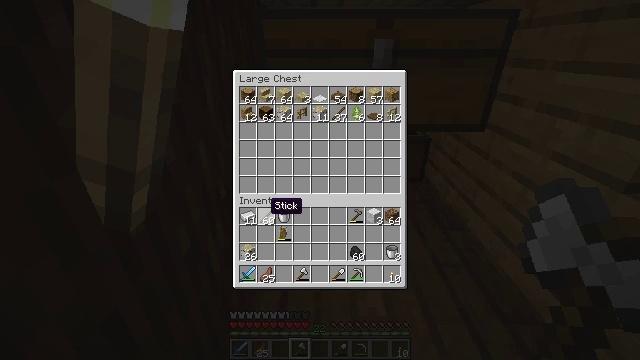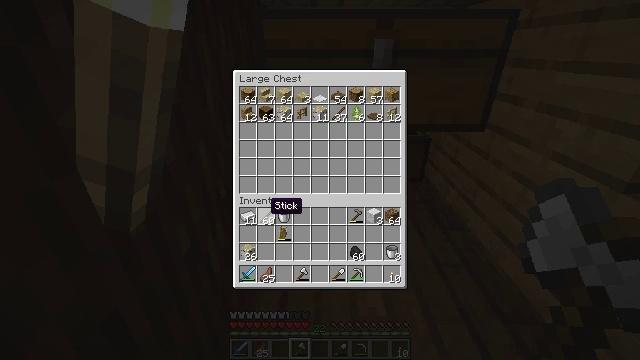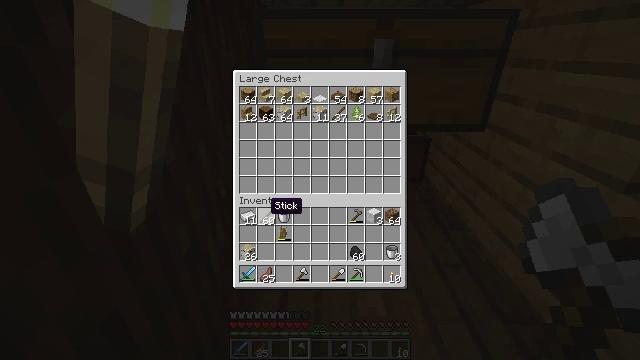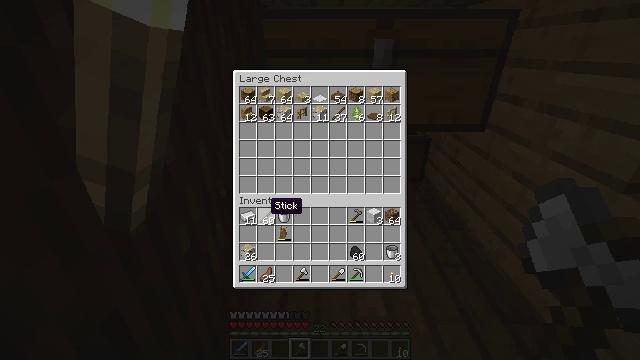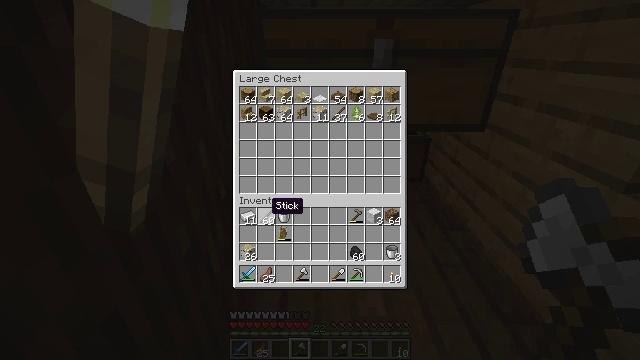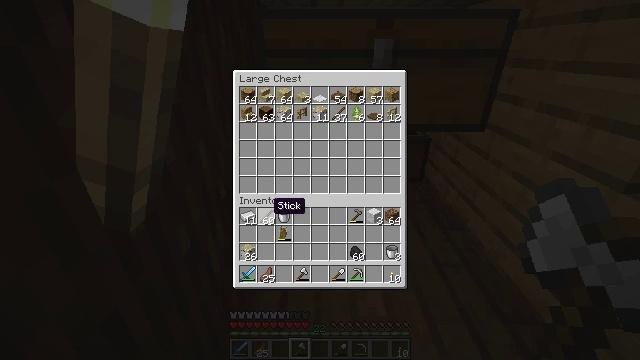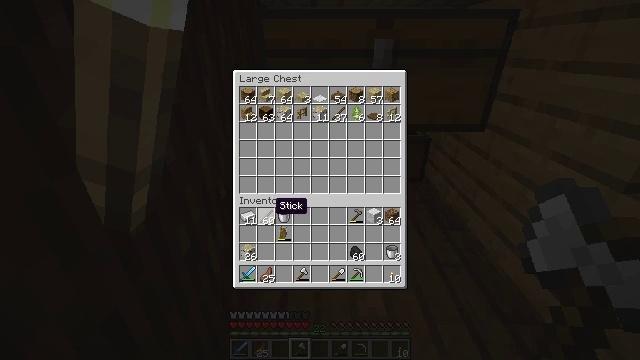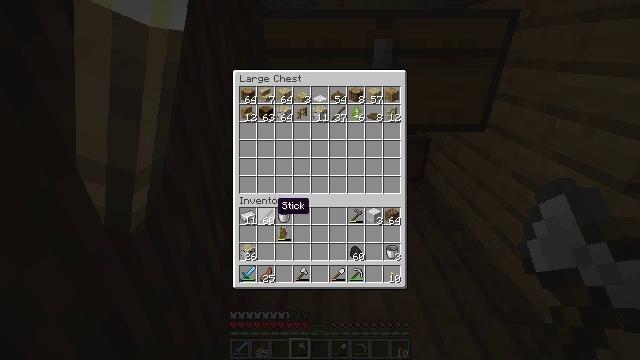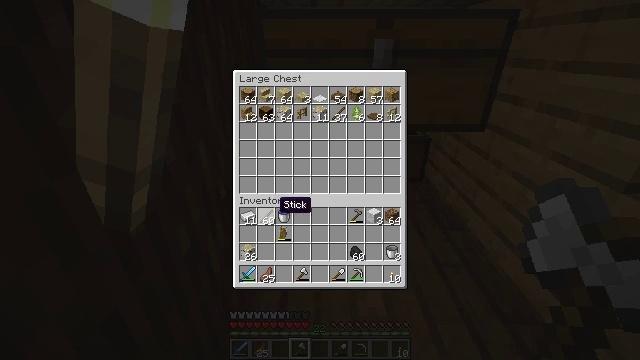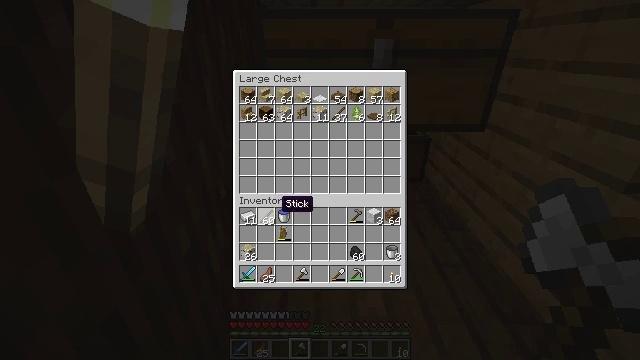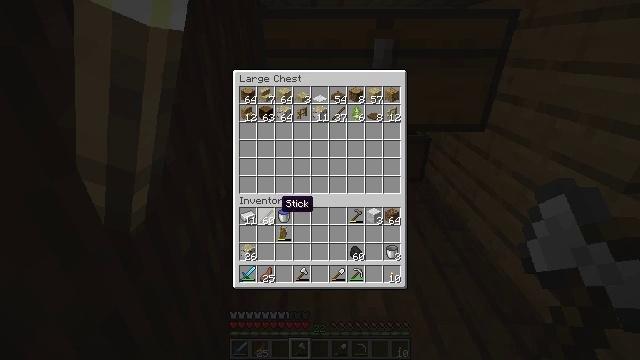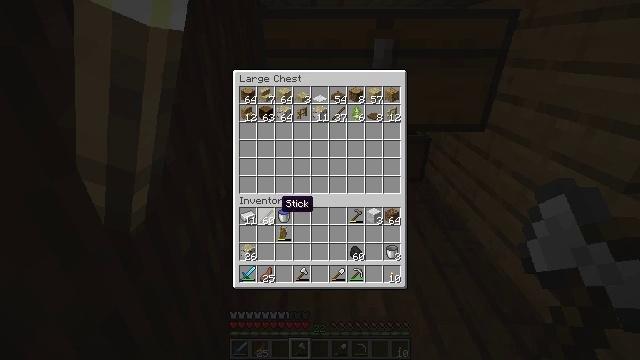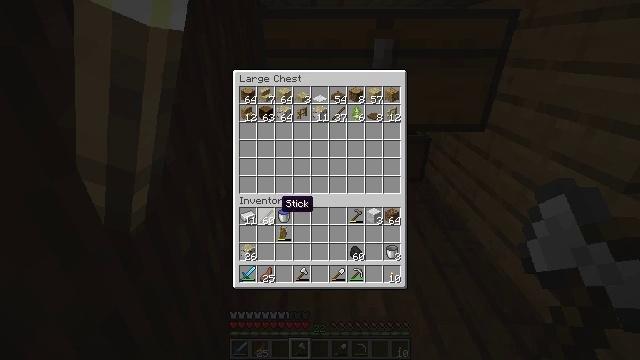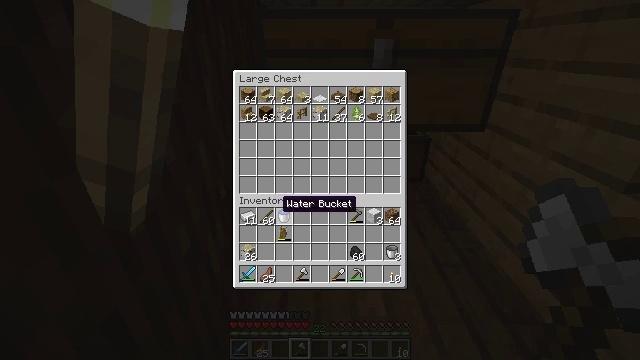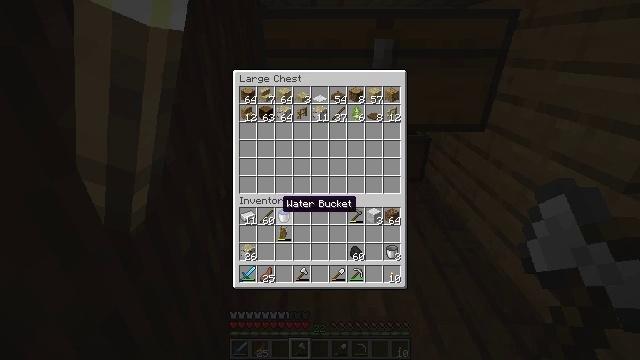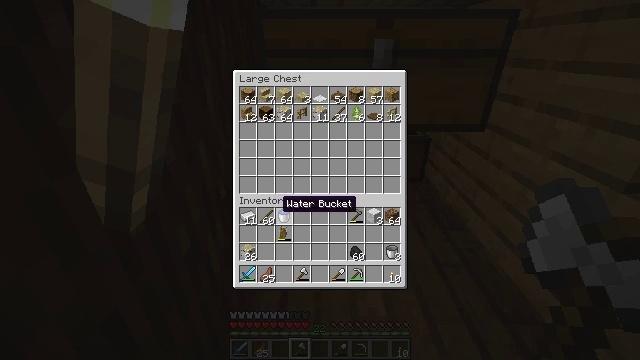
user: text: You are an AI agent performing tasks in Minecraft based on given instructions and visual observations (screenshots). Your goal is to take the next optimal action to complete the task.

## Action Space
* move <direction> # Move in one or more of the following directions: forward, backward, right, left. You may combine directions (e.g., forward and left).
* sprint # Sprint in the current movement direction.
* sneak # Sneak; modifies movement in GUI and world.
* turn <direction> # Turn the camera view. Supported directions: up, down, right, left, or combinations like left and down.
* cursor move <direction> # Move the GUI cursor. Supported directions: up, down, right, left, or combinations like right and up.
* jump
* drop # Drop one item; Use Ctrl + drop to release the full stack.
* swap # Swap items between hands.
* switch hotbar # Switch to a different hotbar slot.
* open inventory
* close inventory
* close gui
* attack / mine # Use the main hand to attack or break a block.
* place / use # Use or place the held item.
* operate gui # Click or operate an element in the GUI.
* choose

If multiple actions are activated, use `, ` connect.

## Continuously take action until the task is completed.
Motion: motion action
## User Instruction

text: Harvest nether wart blocks for resources.
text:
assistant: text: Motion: sneak
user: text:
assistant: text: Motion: sneak
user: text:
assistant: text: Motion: sneak
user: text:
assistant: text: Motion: sneak
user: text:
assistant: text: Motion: sneak
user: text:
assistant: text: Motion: sneak
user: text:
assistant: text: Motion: sneak
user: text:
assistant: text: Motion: sneak
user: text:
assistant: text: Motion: sneak
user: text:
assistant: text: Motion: sneak
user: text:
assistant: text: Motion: sneak
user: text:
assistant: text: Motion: sneak
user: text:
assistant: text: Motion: sneak
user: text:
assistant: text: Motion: sneak
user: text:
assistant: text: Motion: sneak
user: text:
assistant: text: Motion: sneak
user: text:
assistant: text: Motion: sneak
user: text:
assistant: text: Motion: sneak
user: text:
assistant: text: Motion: sneak
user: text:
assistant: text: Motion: sneak
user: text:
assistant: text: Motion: sneak
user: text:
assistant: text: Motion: sneak
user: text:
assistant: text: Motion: sneak
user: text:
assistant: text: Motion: sneak
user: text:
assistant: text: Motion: sneak, cursor move right
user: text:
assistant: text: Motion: sneak, cursor move right
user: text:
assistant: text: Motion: sneak, cursor move right
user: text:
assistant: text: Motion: sneak
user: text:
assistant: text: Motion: sneak
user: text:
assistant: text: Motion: sneak, cursor move left